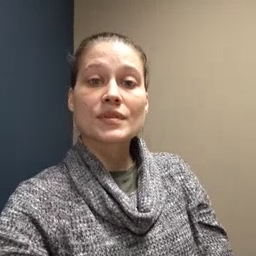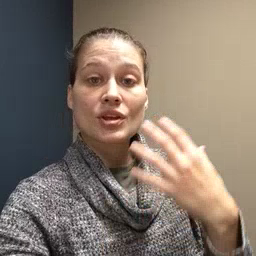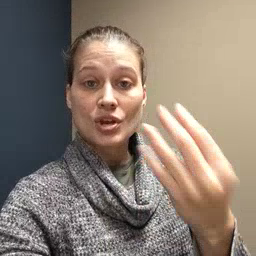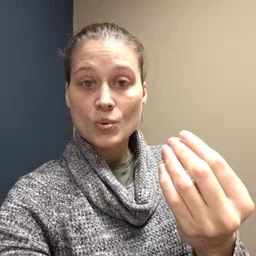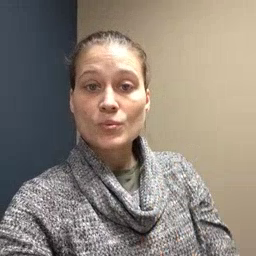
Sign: go